Field crop: maize
Growth stage: 2
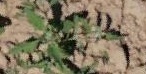
Species: atriplex